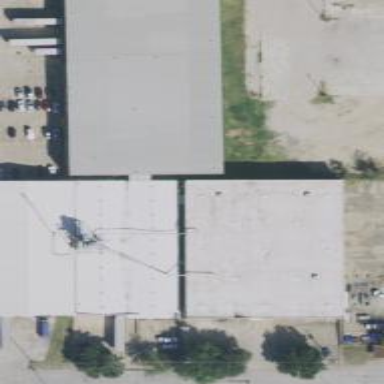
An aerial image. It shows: Commercial building.